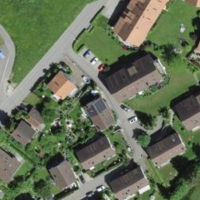
EUNIS habitat code: 54
Species observed at this site:
Medicago sativa
Melilotus albus